Question: I have two web projects in Visual Studio 2008 SP1, One hosting a WCF service and another that I am using to consume the WCF service. The service in question exposes a webHttpBinding endpoint and take JSON as input and returns JSON.
I have used Jquery ajax to consume the service from the client web app like so:
'''
$(document).ready(function () {
var data = '{"myobject":{"Business":"PIZZA"}}';
$.ajax({
type: "POST",
contentType: "application/json",
data: data,
dataType: 'json',
url: "http://localhost:1212/JobInfo.svc/ReturnThisString",
error:
function(XMLHttpRequest, textStatus, errorThrown) {
alert("Error");
},
success: function(data) {
alert("BoolValue: " + data.GetDataUsingDataContractResult.BoolValue);
alert("StringValue: " + data.GetDataUsingDataContractResult.StringValue);
}
});
});
'''
And I get the following error in the Firebug HTML request:
'''
http://localhost:1212/JobInfo.svc/ReturnThisString 405 Method Not Allowed
'''
But if run the exact same file in the web project that is hosting the project it works fine.
The hosting project is running on set port localhost:1212 and the client on localhost:RANDOM_PORT. As the localhost is the same I would imagine its not a Cross Domain issue? Or does the port part count also?
The server contract is as follows:
'''
[OperationContract]
[WebInvoke(Method="POST",UriTemplate="ReturnThisString",
BodyStyle=WebMessageBodyStyle.Wrapped,
RequestFormat=WebMessageFormat.Json,
ResponseFormat=WebMessageFormat.Json)]
EventListArgs ReturnThisString(EventListArgs myobject);
[Serializable]
[DataContract]
public class EventListArgs {
[DataMember( IsRequired = false)]
public string Business;
[DataMember( IsRequired = false)]
public string Feeder;
}
'''
And the implemented code is:
'''
public EventListArgs ReturnThisString(EventListArgs myobject)
{
return myobject;
}
'''
This was added as a simple method to prove I had not just done something silly. What I like to call a sanity check. Its a simple function that takes a complex(of type other then string) JSON object as a parameter and returns a complex JSON object.

As you can see above I have two web project that use the Visual Studio Built in web server (local IIS install not possible). The above configuration does not work but if you can see I have also got the Darkside test page in the server host which is an exact copy from the client and this work with no problems at all.
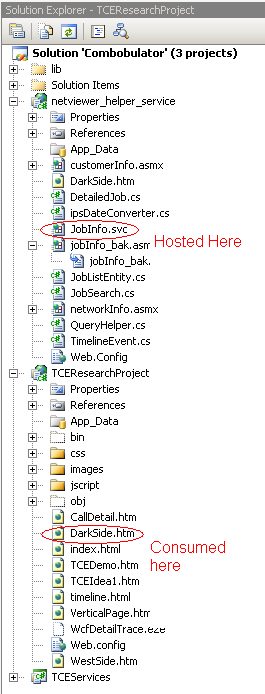
Answer: Try using <URL>
It's got the same features as a full blown IIS and requires no install.
A simple command line is all you need to start it up. It should get rid of the Casini related errors you were getting.